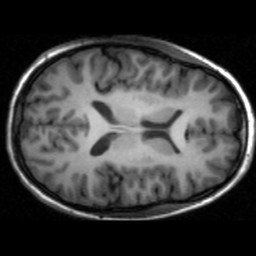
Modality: T1w
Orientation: axial
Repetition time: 0.008948 s
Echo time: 0.001784 s